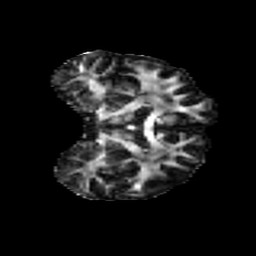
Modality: FA
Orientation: coronal
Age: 33
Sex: female
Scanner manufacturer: ge
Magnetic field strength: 3 T
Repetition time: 7.8 s
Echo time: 0.0606 s